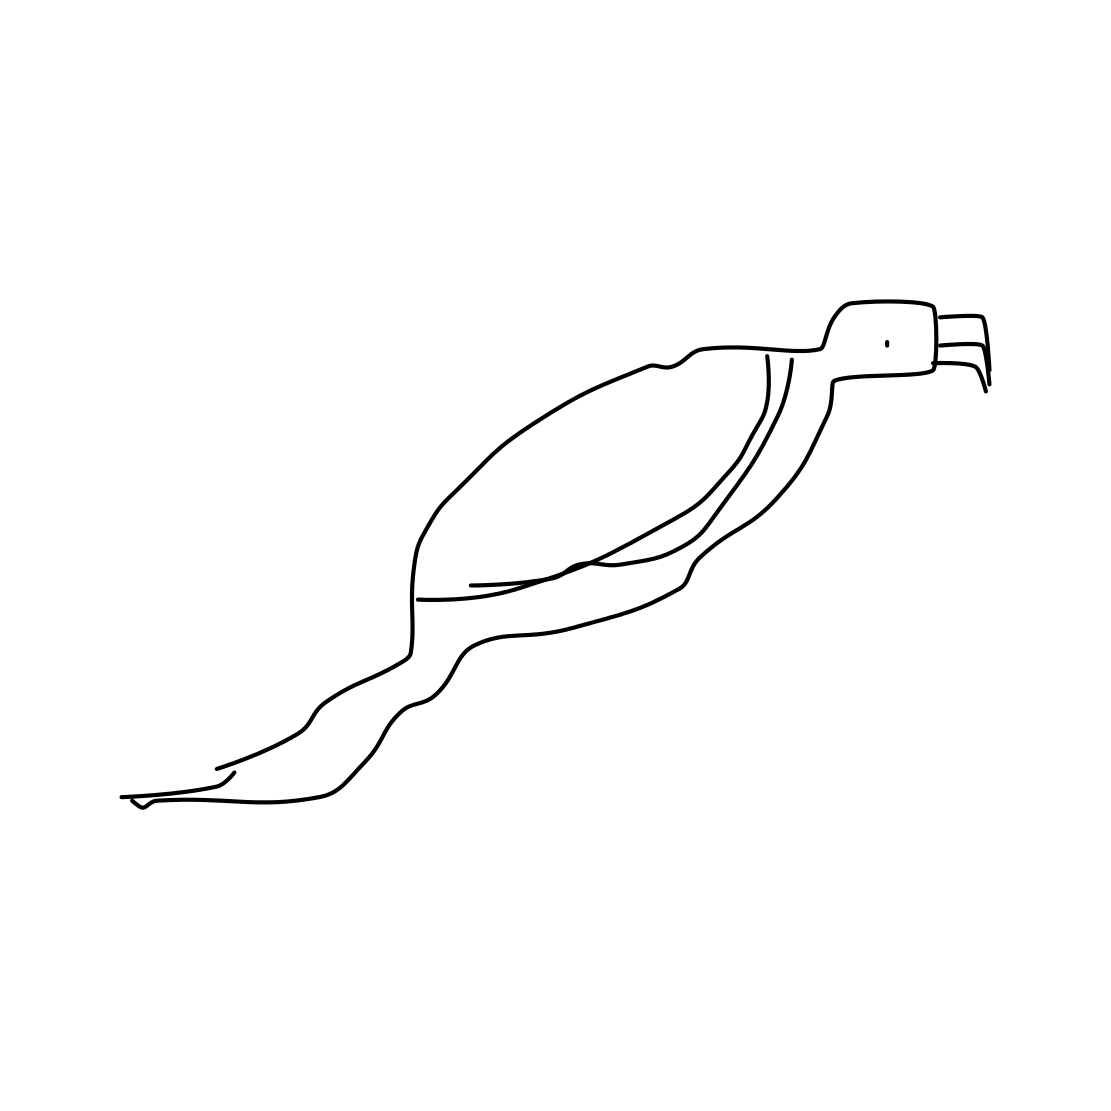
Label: parrot